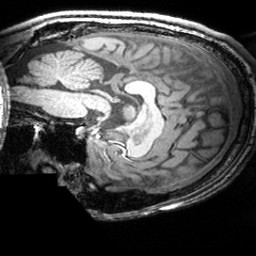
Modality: T1w
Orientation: sagittal
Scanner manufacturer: siemens
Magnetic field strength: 3 T
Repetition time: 1.81 s
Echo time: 0.00345 s